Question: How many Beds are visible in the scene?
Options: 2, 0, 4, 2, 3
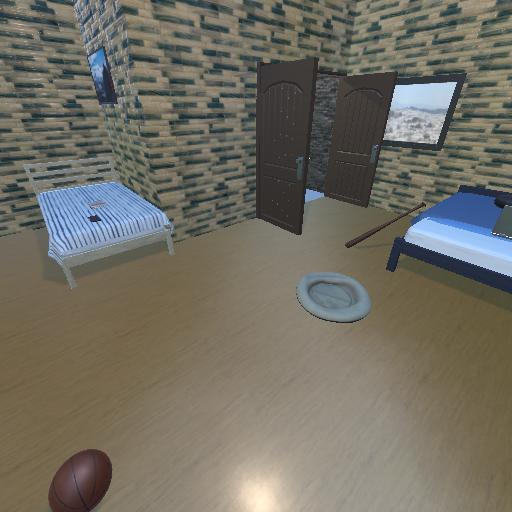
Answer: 2